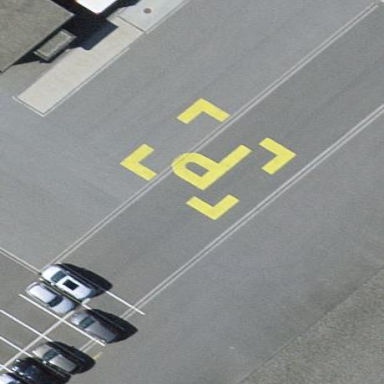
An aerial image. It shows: Helipad designated as emergency landing site at the airport.